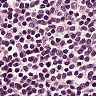
Metastatic tissue present: no